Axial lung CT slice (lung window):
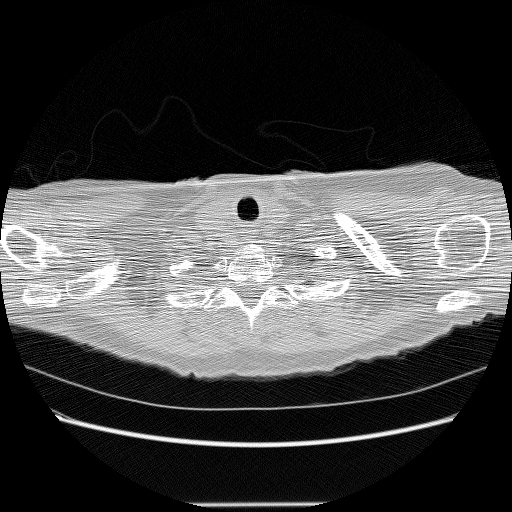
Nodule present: no